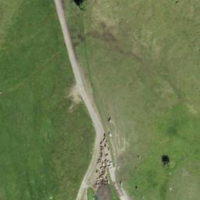
EUNIS habitat code: 26
Species observed at this site:
Equisetum arvense
Eriophorum angustifolium